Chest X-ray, PA view. Patient: 58 years old, sex F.
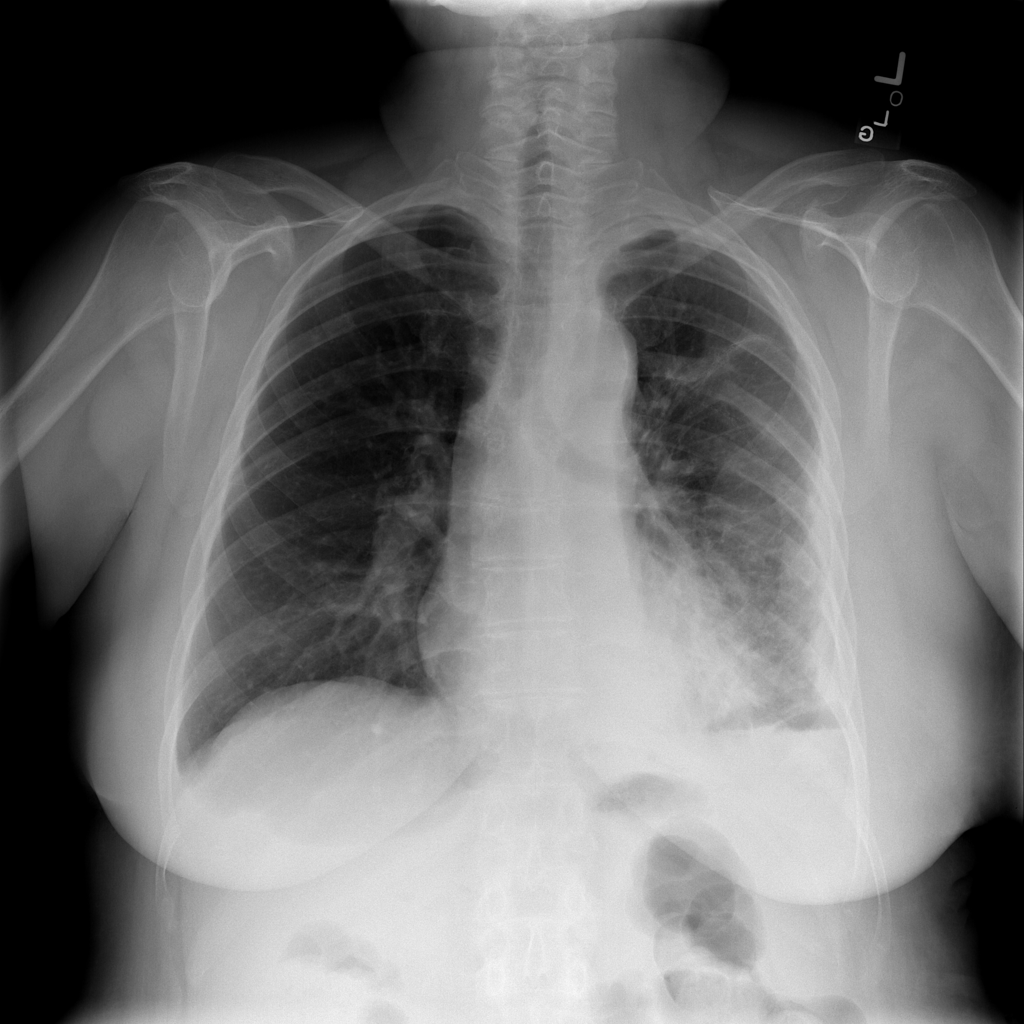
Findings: Atelectasis, Effusion, Infiltration, Pleural_Thickening